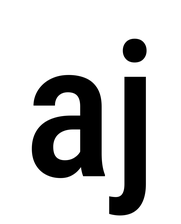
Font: Roboto_Condensed_Medium